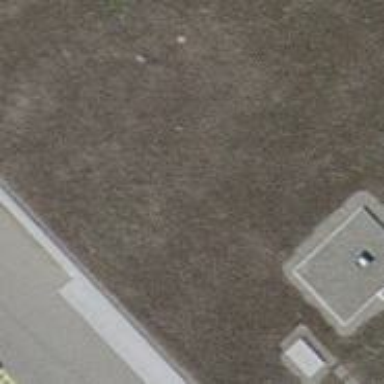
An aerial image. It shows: Veterinary facility.